Interaction volume radius: 10 \u00c5
Interaction volume height: 10 \u00c5
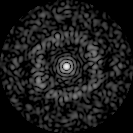
Disorder parameter: 0.8276